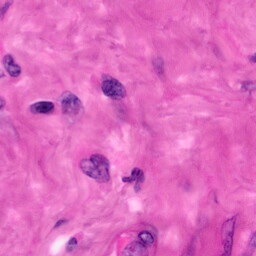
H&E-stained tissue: Pancreatic